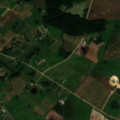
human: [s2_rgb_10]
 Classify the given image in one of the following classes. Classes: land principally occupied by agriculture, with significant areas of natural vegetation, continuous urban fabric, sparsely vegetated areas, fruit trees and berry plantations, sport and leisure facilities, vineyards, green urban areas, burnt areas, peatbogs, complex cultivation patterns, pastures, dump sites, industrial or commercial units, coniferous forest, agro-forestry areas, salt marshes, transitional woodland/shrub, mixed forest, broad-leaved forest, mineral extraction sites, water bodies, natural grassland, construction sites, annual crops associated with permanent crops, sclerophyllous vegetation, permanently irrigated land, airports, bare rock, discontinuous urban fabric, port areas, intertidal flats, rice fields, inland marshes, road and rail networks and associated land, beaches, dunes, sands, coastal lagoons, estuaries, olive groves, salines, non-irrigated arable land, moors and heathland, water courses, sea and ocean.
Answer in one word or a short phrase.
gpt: complex cultivation patterns, mixed forest